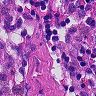
Metastatic tissue present: no